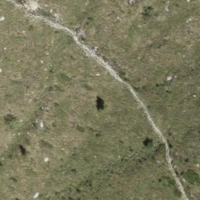
EUNIS habitat code: 26
Species observed at this site:
Alnus alnobetula